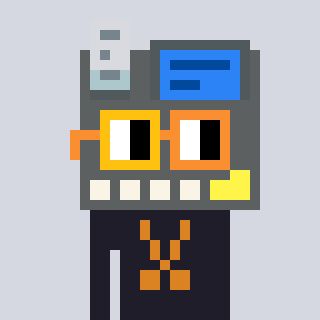
a pixel art character with square yellow and orange glasses, a cash register-shaped head and a grayscale-colored body on a cool background